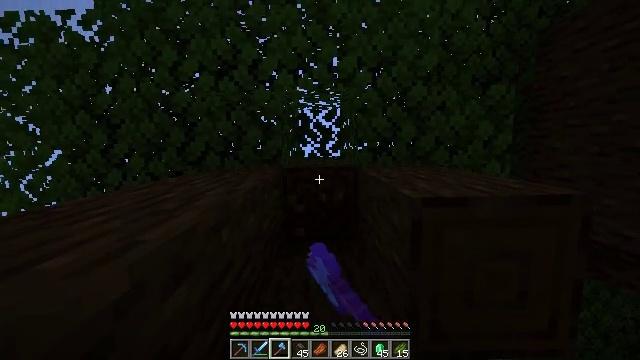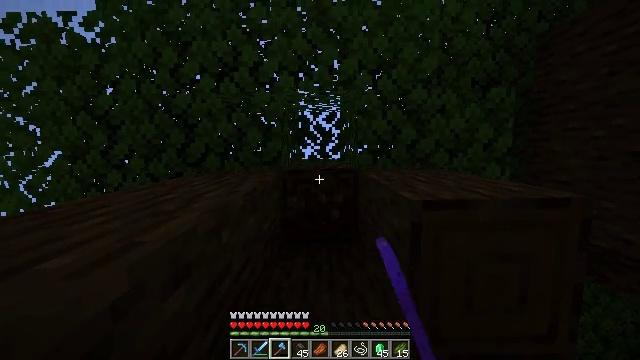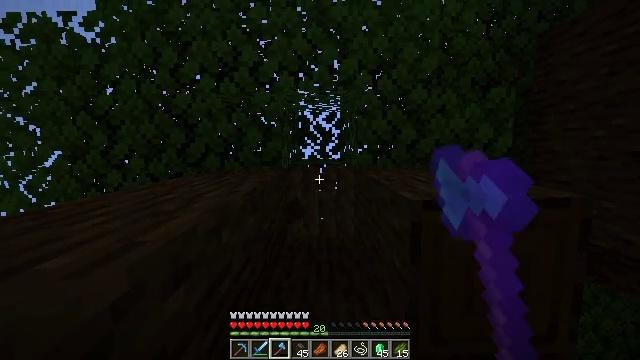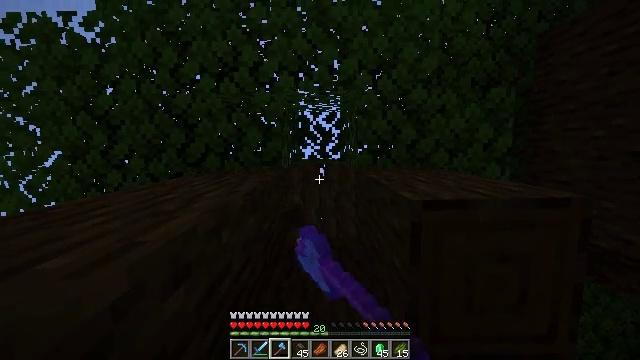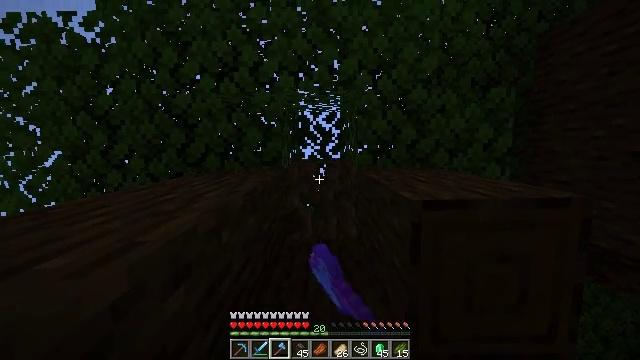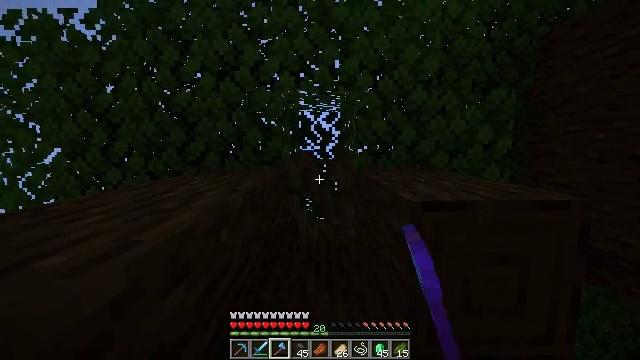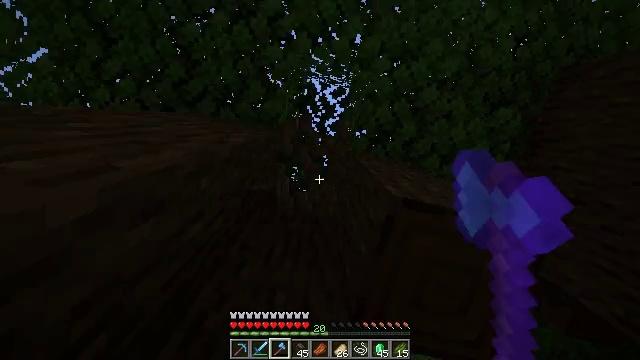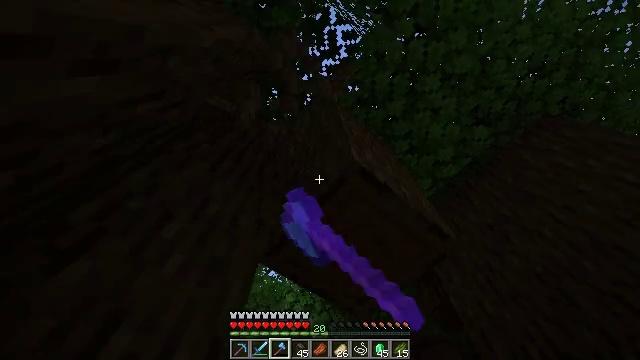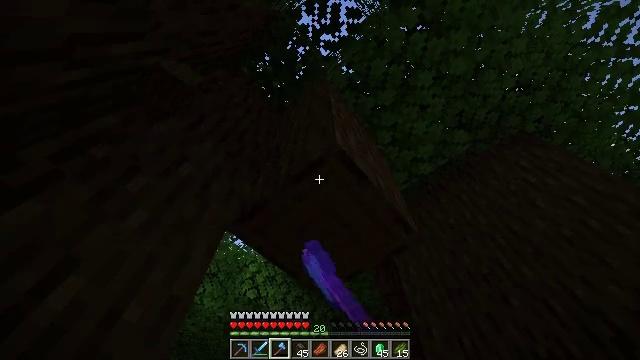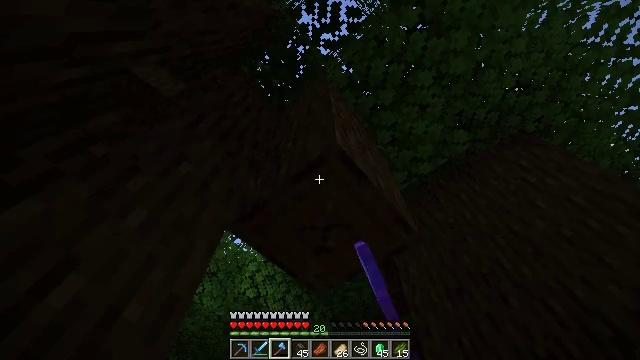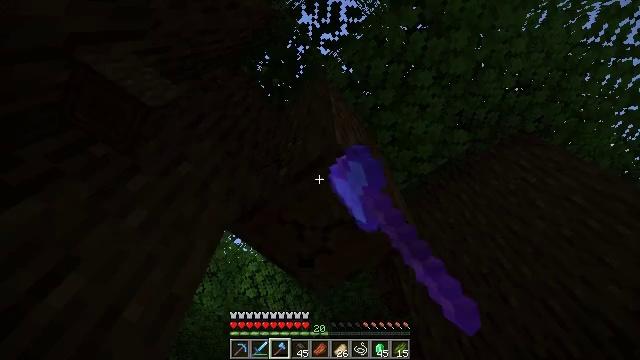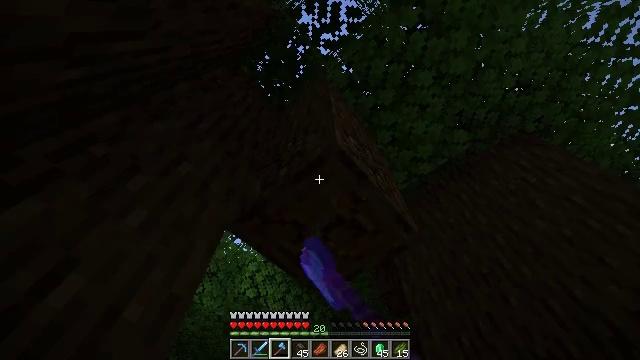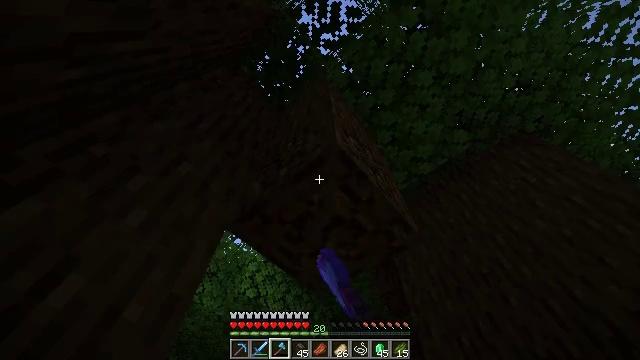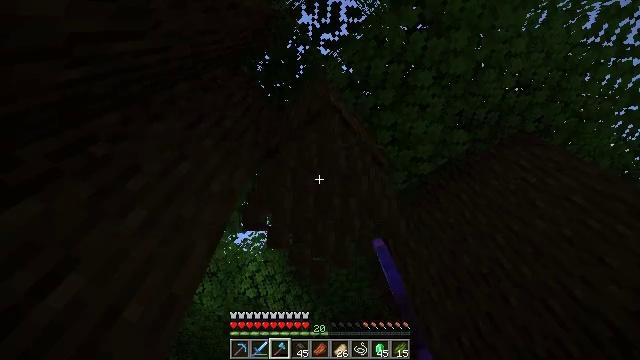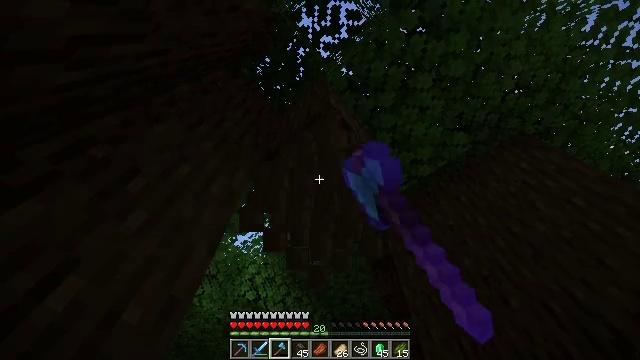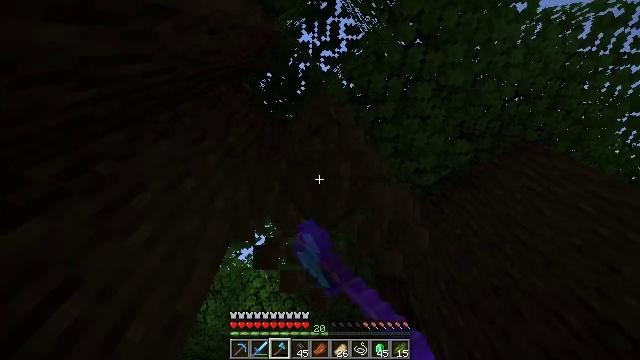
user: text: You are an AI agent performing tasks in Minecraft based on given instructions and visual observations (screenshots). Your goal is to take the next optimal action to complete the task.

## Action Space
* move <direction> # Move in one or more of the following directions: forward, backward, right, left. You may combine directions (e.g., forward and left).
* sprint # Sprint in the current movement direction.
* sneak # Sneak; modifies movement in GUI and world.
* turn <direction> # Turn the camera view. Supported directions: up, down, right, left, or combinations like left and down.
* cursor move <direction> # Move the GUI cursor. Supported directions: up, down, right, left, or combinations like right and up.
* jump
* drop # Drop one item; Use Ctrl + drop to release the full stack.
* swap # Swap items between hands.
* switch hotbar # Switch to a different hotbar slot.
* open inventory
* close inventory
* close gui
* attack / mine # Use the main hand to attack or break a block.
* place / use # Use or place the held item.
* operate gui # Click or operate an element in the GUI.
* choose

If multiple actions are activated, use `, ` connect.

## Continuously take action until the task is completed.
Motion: motion action
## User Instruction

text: Mine the dark oak log from a tree.
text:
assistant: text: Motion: attack / mine
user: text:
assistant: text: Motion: attack / mine
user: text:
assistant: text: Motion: attack / mine
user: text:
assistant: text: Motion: attack / mine
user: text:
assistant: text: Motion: attack / mine
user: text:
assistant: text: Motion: turn right and down, attack / mine
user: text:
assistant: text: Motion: turn right and down, attack / mine
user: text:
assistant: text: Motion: turn right and down, attack / mine
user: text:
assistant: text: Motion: attack / mine
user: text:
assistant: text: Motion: attack / mine
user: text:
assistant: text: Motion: attack / mine
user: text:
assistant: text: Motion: attack / mine
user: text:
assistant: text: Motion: attack / mine
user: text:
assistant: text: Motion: attack / mine
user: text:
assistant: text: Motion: turn left and up, attack / mine
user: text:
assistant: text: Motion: turn left and up, attack / mine
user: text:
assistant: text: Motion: turn left and up, attack / mine
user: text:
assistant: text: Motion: turn left and up, attack / mine
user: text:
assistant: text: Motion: turn left and up, attack / mine
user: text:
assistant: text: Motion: turn left and up, attack / mine
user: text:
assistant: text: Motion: attack / mine
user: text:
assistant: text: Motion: attack / mine
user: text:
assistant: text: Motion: attack / mine
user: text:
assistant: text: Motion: attack / mine
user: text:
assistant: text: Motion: attack / mine
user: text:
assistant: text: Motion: attack / mine
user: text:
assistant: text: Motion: attack / mine
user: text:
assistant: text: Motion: attack / mine
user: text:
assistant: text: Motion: attack / mine
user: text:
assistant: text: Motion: attack / mine